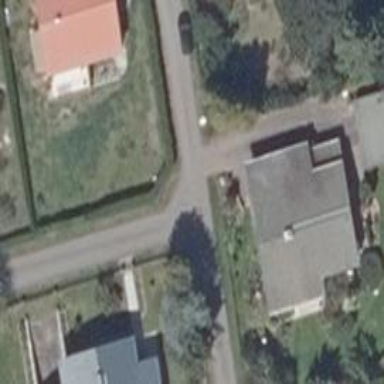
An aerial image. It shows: Smoothly paved residential road.